Interaction volume radius: 5 \u00c5
Interaction volume height: 35 \u00c5
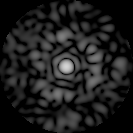
Disorder parameter: 0.8034